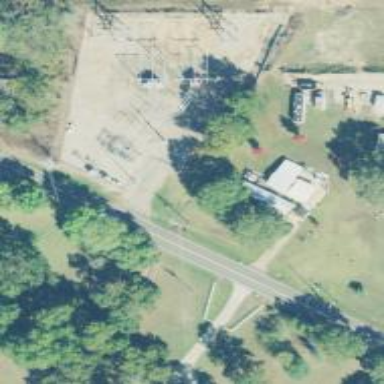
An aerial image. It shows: Outdoor distribution substation protected by fence.